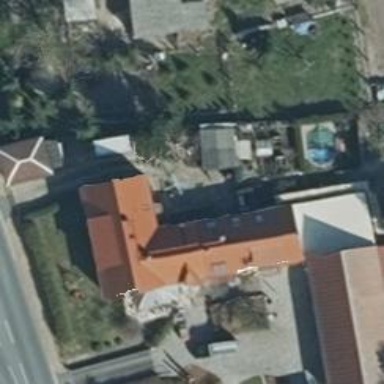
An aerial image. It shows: Simple house.